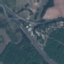
Land use / land cover: Highway